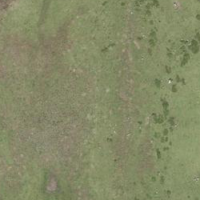
EUNIS habitat code: 24
Species observed at this site:
Pyrrhocorax graculus